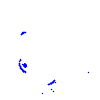
Particle: kaon